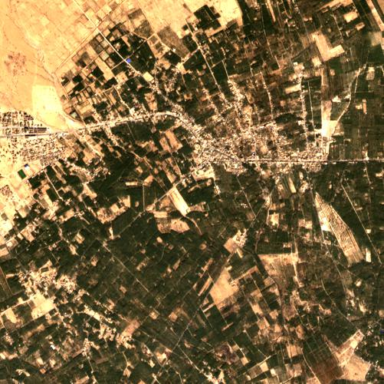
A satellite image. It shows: Orchard filled with date palms.